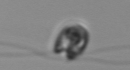
Label: flagellate_morphotype1